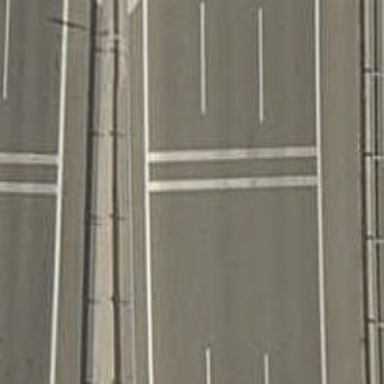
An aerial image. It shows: Rumble strip for traffic calming.